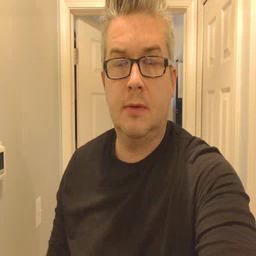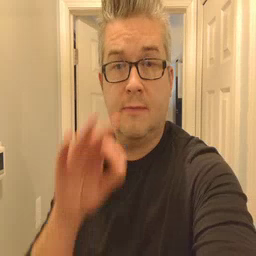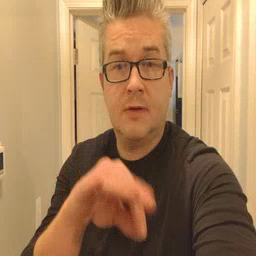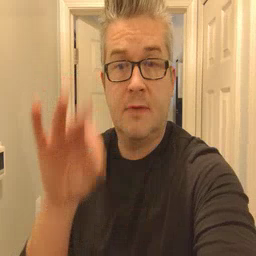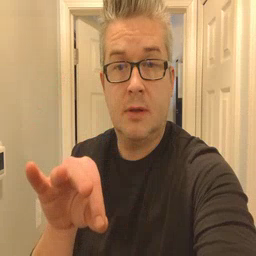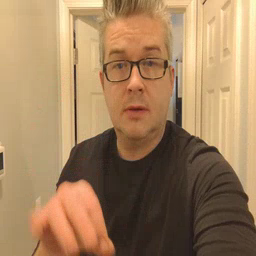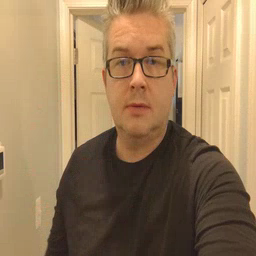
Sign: frenchfries